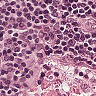
Metastatic tissue present: no